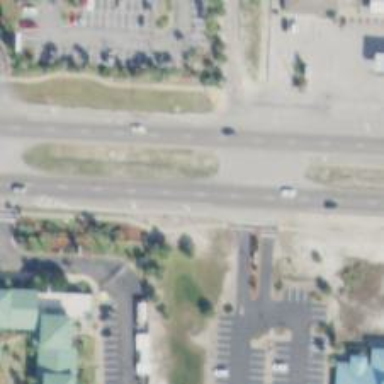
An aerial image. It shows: Asphalt road classified as trunk highway.